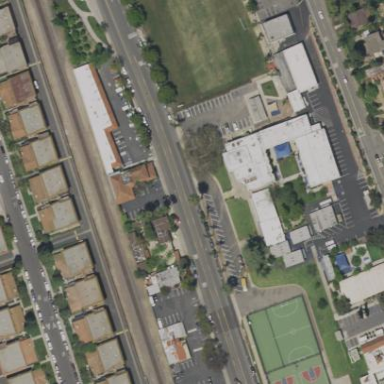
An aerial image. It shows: School.